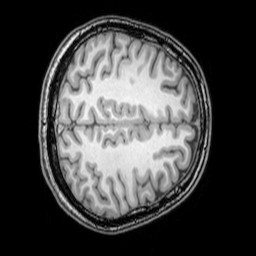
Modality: T1w
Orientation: axial
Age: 24
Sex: female
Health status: healthy
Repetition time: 0.081 s
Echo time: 0.037 s